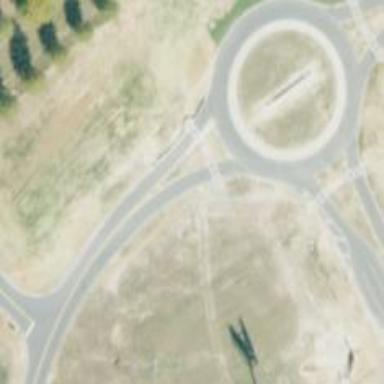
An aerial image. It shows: Residential road with asphalt surface leading up to roundabout flare.